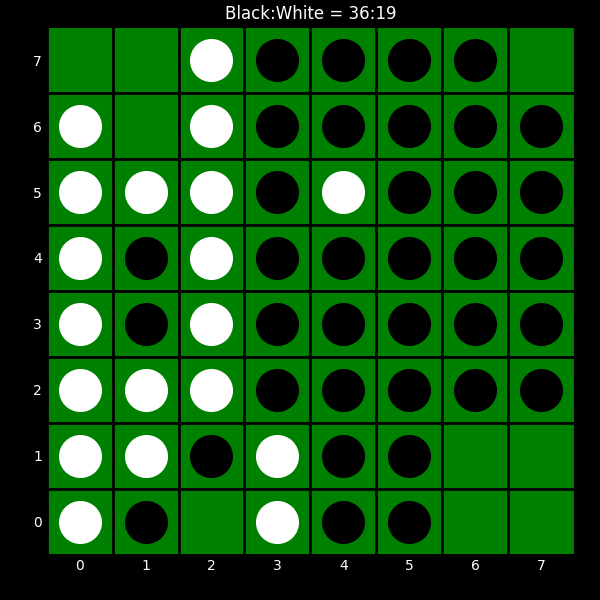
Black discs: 36
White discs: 19